【题型】填空题　【知识点】平面几何　【难度】medium
如图，长方形 \(DEFG\) 的边 \(EF\) 在 \(\triangle ABC\) 的边 \(BC\) 上，顶点 \(D\)、\(G\) 分别在 \(AB\)、\(AC\) 上。已知 \(\triangle ABC\) 的边 \(BC\) 长 \(120\mathrm{cm}\)，高 \(AH\) 为 \(40\mathrm{cm}\)，且长方形 \(DEFG\) 的长 \(DG\) 是宽 \(DE\) 的 2 倍，那么 \(DE\) 的长度是 \underline{\quad\quad} \(\mathrm{cm}\).

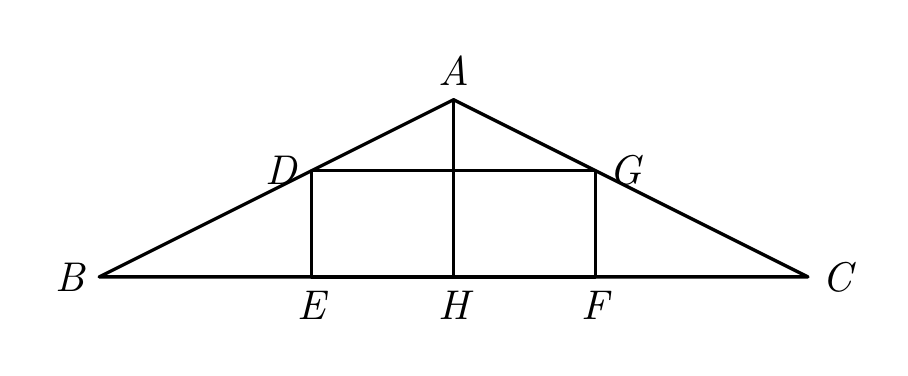
【解答】
\pagestyle{empty}
\noindent
【答案】24

【知识点】利用矩形的性质证明、相似三角形的判定与性质综合

【分析】本题考查了矩形的性质，相似三角形的判定和性质，熟练掌握相似三角形的判定和性质是解题的关键.

设 \(AH\) 交 \(DG\) 于点 \(L\)，由题意得，\(DG \parallel EF\)，\(\angle DEC = 90^\circ\)，\(AH \perp BC\)，得出四边形 \(DEHL\) 是矩形，由 \(DG \parallel EF\) 得到 \(\triangle ADG \backsim \triangle ABC\)，继而得到 \(\dfrac{AL}{AH} = \dfrac{DG}{BC}\)，即 \(\dfrac{40 - DE}{40} = \dfrac{2DE}{120}\)，计算即可求解.

【详解】解：设 \(AH\) 交 \(DG\) 于点 \(L\)，如图，

\(\because\) 长方形 \(DEFG\) 的边 \(EF\) 在 \(\triangle ABC\) 的边 \(BC\) 上，顶点 \(D\)、\(G\) 分别在 \(AB\)、\(AC\) 上，

\(\therefore DG \parallel BC\)，\(\angle DEC = 90^\circ\)，

\(\because AH \perp BC\)，\(\therefore AL \perp DG\)，

\(\therefore\) 四边形 \(DEHL\) 是矩形，

\(\therefore DE = LH\)，

\(\because DG \parallel BC\)，\(\therefore \triangle ADG \backsim \triangle ABC\)，

\(\therefore \dfrac{AL}{AH} = \dfrac{DG}{BC}\)，

\(\because AH = 40\mathrm{cm}\)，\(BC = 120\mathrm{cm}\)，\(DG = 2DE\)，

\(\therefore AL = AH - LH = 40 - DE\)，

\(\therefore \dfrac{40 - DE}{40} = \dfrac{2DE}{120}\)，

\(\therefore DE = 24\mathrm{cm}\)，

故答案为：24.
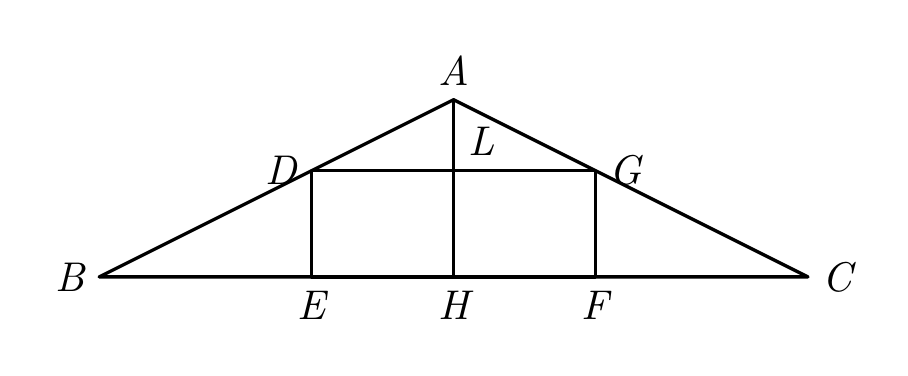